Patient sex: M
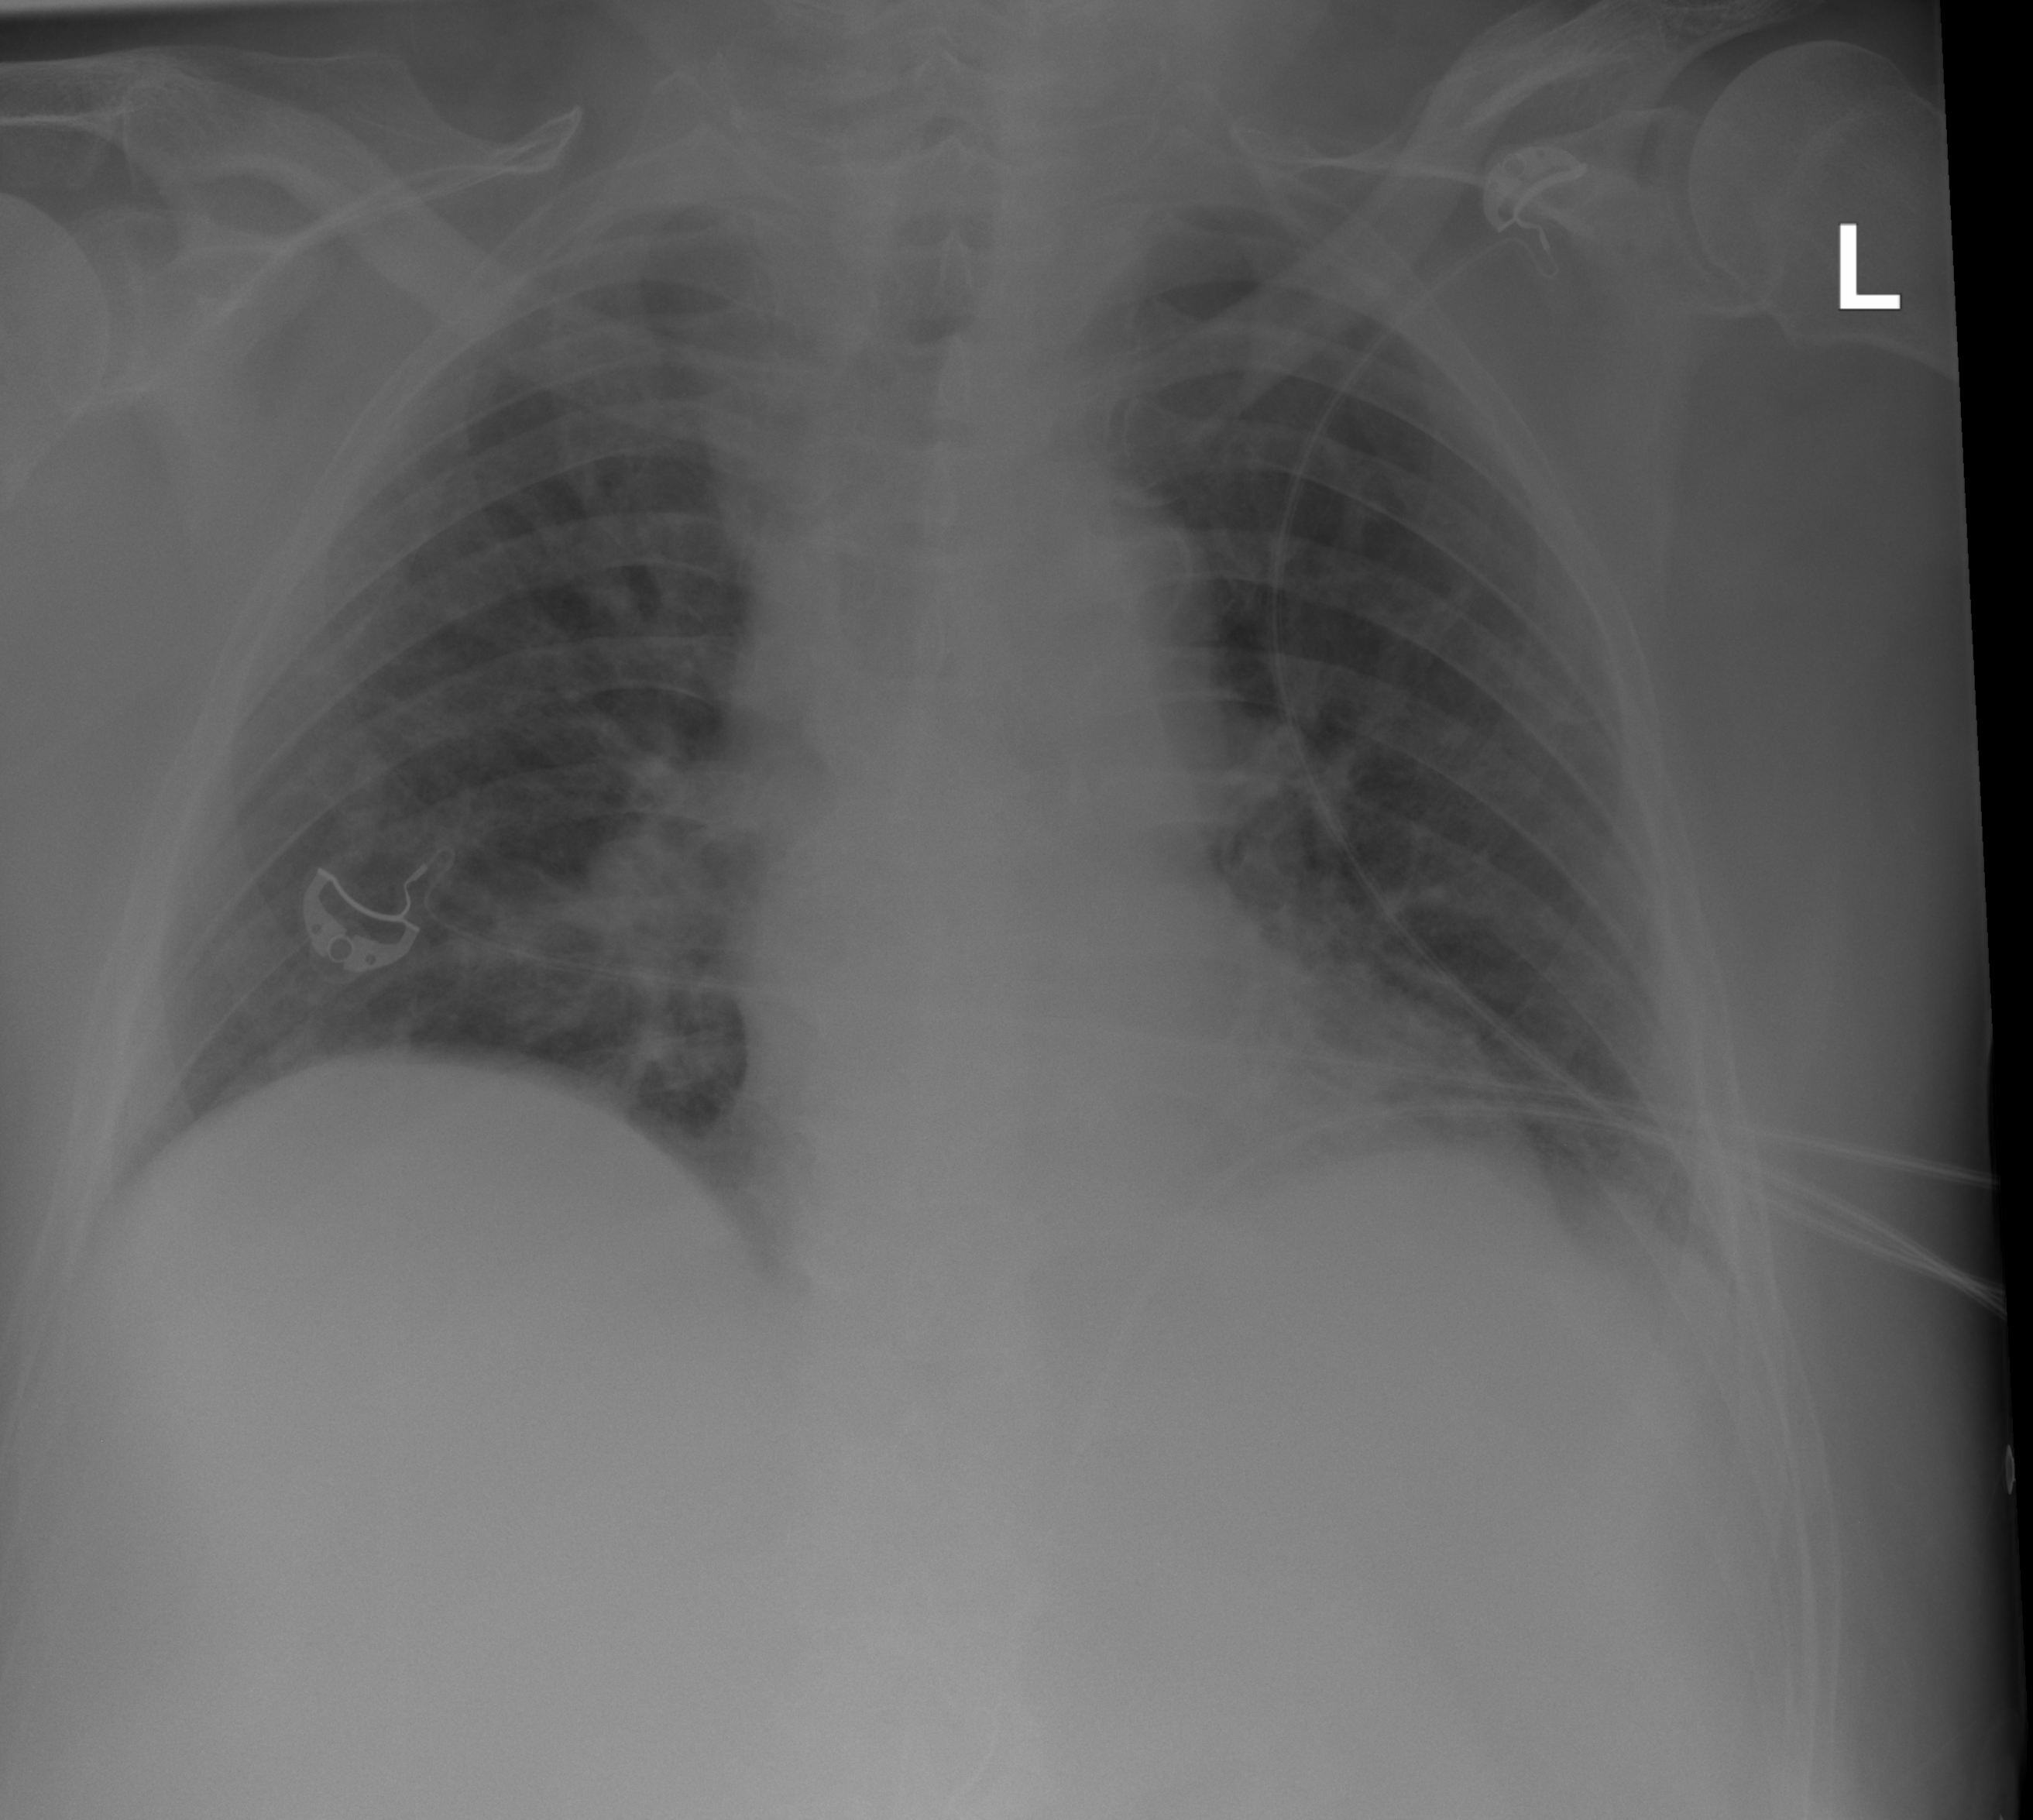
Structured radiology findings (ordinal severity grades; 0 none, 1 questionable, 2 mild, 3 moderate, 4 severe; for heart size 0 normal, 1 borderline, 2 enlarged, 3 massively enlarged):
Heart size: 1
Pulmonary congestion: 2
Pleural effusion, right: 1
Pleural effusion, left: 2
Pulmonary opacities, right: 2
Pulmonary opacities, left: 2
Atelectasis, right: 0
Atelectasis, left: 2